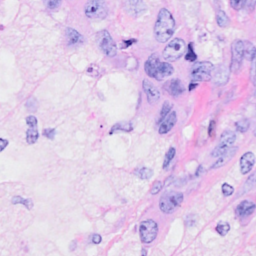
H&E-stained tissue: Breast